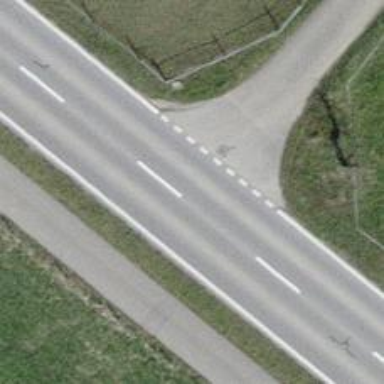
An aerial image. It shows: Tertiary road.